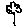
Label: flower